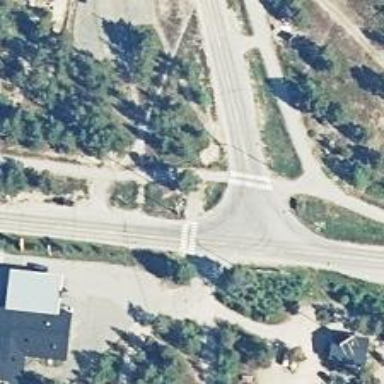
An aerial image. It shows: Uncontrolled zebra crossing on the road.